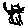
Label: cat